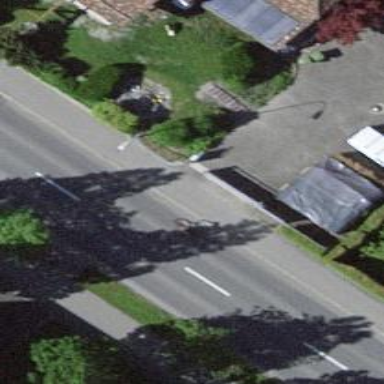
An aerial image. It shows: Hedge acting as barrier.